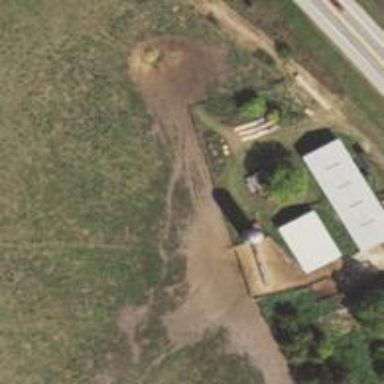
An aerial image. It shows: Silo.